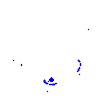
Particle: pion